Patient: sex M, age 64
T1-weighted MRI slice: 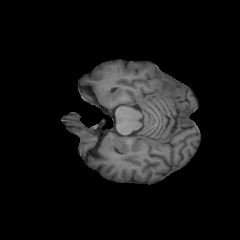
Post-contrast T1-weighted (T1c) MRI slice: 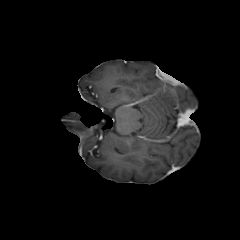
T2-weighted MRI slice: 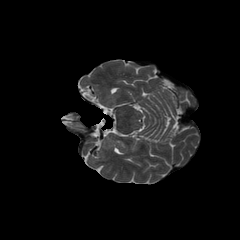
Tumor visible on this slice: no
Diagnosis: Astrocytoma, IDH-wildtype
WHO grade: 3